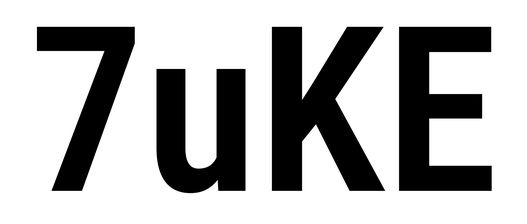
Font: Roboto_Condensed_SemiBold